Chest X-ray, PA view. Patient: 44 years old, sex M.
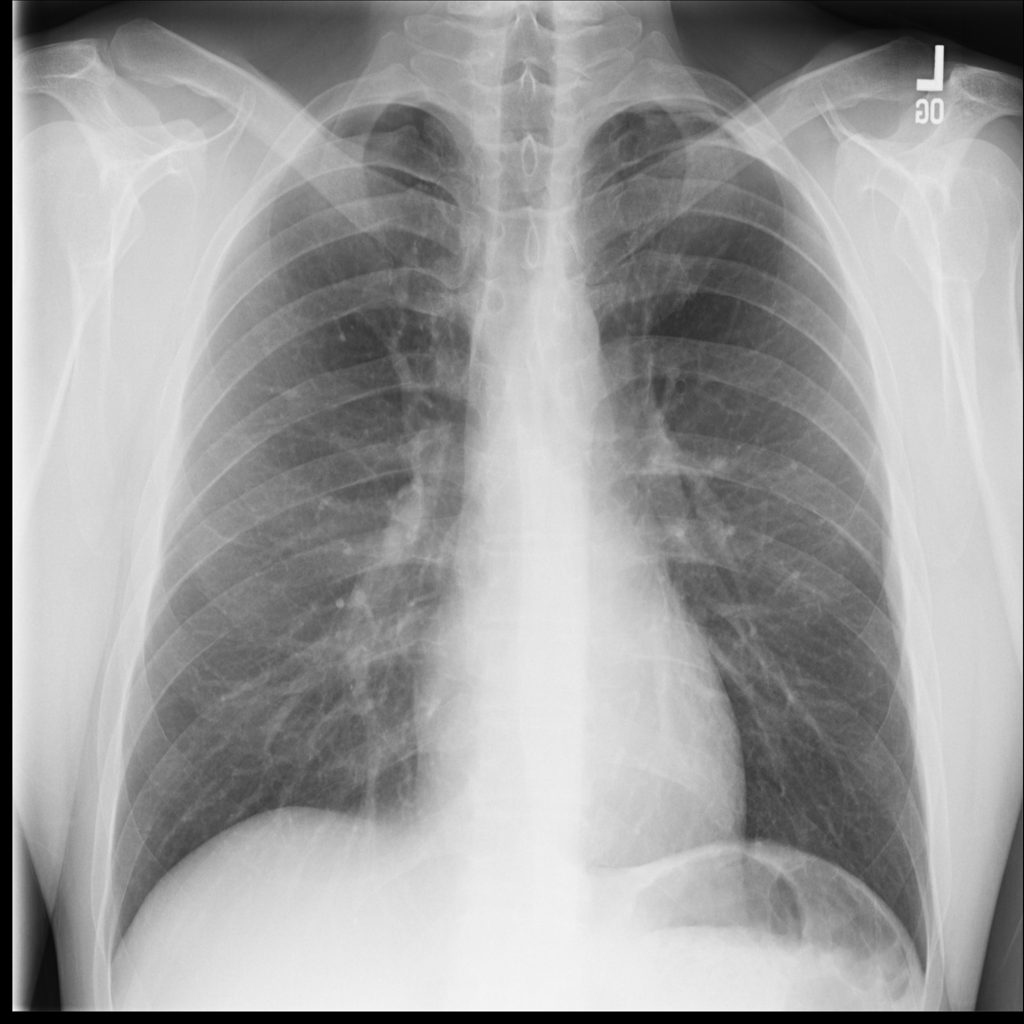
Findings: No Finding